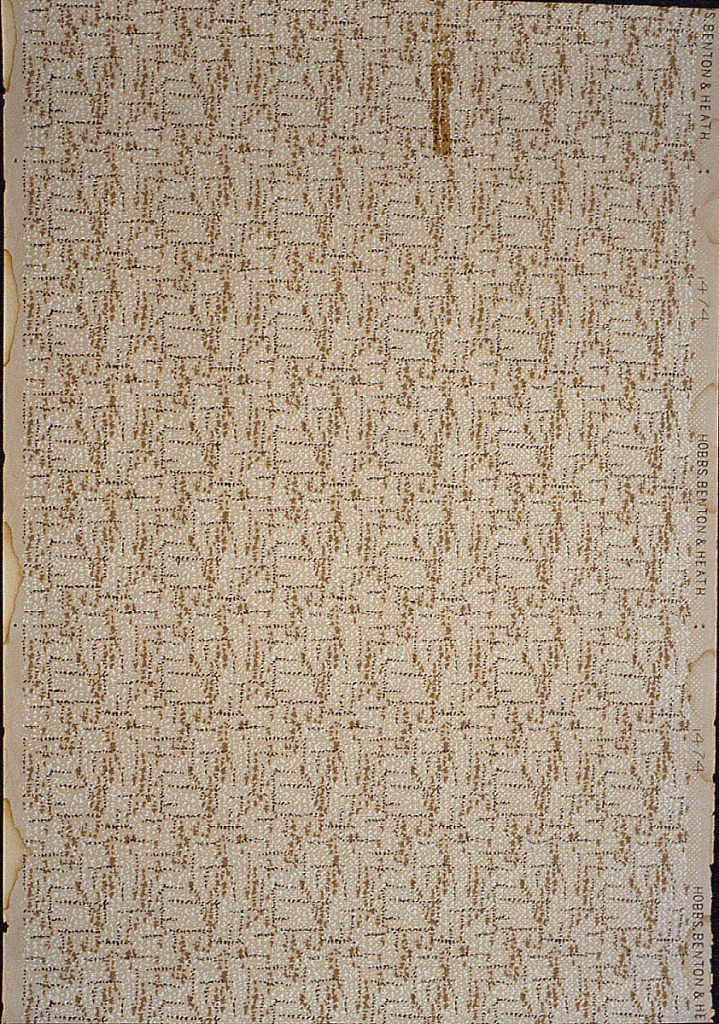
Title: Sidewall
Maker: Hobbs, Benton & Heath, Hoboken, New Jersey
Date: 1905–1915
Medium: Machine-printed paper
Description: All-over mottled background pattern. Printed in shades of tan.